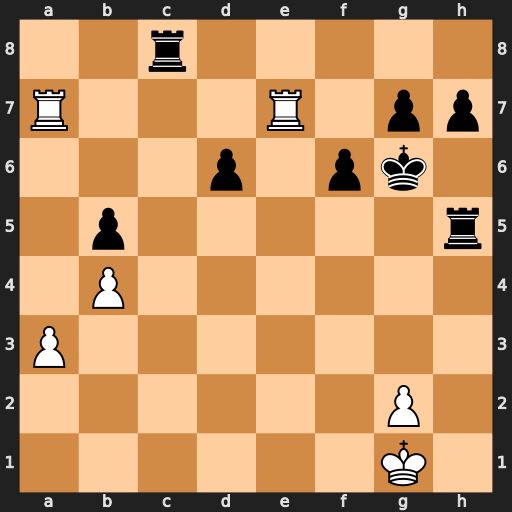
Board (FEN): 2r5/R3R1pp/3p1pk1/1p5r/1P6/P7/6P1/6K1
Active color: w
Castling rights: -
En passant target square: -
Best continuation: Rxg7+ Kf5 g4+ Kf4 gxh5